Question: I've tried with 'UNION' but it only returned the result with 'P4'. What I had now is 'SELECT' and they has the same data with 'GROUP BY''P3''P4'. Hence, I would like to merge these data into temporary table.
How to:
1. Merge these tables into one table first
2. then SUM() columns by each Plant
as my image below.

'''
DECLARE @Plants TABLE
(
PlantName nvarchar(30),
MaterialTotalPrice DECIMAL(18,2),
SumLaborCost DECIMAL(18,2),
FinalCost DECIMAL(18,2)
)
DECLARE @PlantName nvarchar(30)
DECLARE @MaterialTotalPrice DECIMAL(18,2)
DECLARE @SumLaborCost DECIMAL(18,2)
DECLARE @FinalCost DECIMAL(18,2)
SELECT
@PlantName = GetTotalPrice.[PlantName]
,@MaterialTotalPrice = SUM(GetTotalPrice.[MaterialTotalPrice])
,@SumLaborCost = SUM(GetTotalPrice.[SumLaborCost])
,@FinalCost = SUM(GetTotalPrice.[FinalCost])
FROM
(
SELECT
TotalPriceMP4.[PlantName]
,SUM(TotalPriceMP4.[MaterialTotalPrice]) AS 'MaterialTotalPrice'
,SUM(TotalPriceMP4.[SumLaborCost]) AS 'SumLaborCost'
,SUM(TotalPriceMP4.[FinalCost]) AS 'FinalCost'
FROM Invoice1 AS TotalPriceMP4
GROUP BY TotalPriceMP4.[PlantName]
UNION
SELECT
TotalPriceMP4.[PlantName]
,SUM(TotalPriceMP4.[MaterialTotalPrice]) AS 'MaterialTotalPrice'
,SUM(TotalPriceMP4.[SumLaborCost]) AS 'SumLaborCost'
,SUM(TotalPriceMP4.[FinalCost]) AS 'FinalCost'
FROM Invoice2 AS TotalPriceMP4
GROUP BY TotalPriceMP4.[PlantName]
UNION
SELECT
TotalPriceMP3.[PlantName]
,SUM(TotalPriceMP3.[MaterialTotalPrice]) AS 'MaterialTotalPrice'
,SUM(TotalPriceMP3.[SumLaborCost]) AS 'SumLaborCost'
,SUM(TotalPriceMP3.[FinalCost]) AS 'FinalCost'
FROM Invoice3 AS TotalPriceMP3
GROUP BY TotalPriceMP3.[PlantName]
UNION
SELECT
TotalPriceMP3.[PlantName]
,SUM(TotalPriceMP3.[MaterialTotalPrice]) AS 'MaterialTotalPrice'
,SUM(TotalPriceMP3.[SumLaborCost]) AS 'SumLaborCost'
,SUM(TotalPriceMP3.[FinalCost]) AS 'FinalCost'
FROM Invoice4 AS TotalPriceMP3
GROUP BY TotalPriceMP3.[PlantName]
) AS GetTotalPrice
GROUP BY GetTotalPrice.[PlantName]
INSERT INTO @Plants(PlantName,
MaterialTotalPrice,
SumLaborCost,
FinalCost)
VALUES (@PlantName,
ISNULL(@MaterialTotalPrice,0),
ISNULL(@SumLaborCost,0),
ISNULL(@FinalCost,0))
SELECT * FROM @Plants
'''
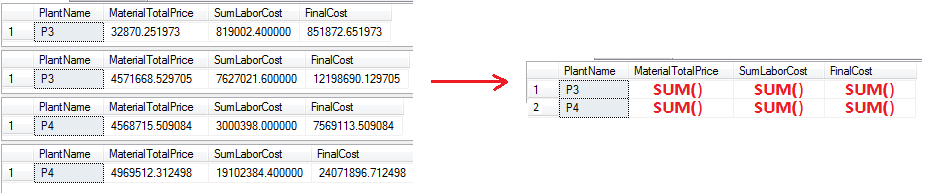
Answer: It really is important to know when NOT to use union by itself.
'''
declare @t table ( planname varchar(50), finalcost float)
declare @t1 table ( planname varchar(50), finalcost float)
declare @t2 table ( planname varchar(50), finalcost float)
declare @t3 table ( planname varchar(50), finalcost float)
insert into @t values ( 'P3', 100.00)
insert into @t1 values ( 'P3', 100.00)
insert into @t2 values ( 'P3', 100.00)
insert into @t3 values ( 'P3', 100.00)
select planname, SUM(finalcost) from
(
select planname, SUM(finalcost) finalcost from @t group by planname
union ALL
select planname, SUM(finalcost) from @t1 group by planname
union ALL
select planname, SUM(finalcost) from @t2 group by planname
union ALL
select planname, SUM(finalcost) from @t3 group by planname
)
a group by planname
;
'''
if you use union by itself the result would be 100.00